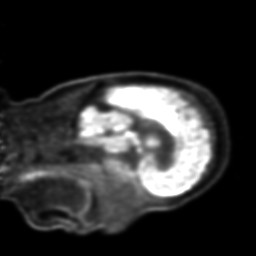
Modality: PET
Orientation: sagittal
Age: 45
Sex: male
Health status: ill